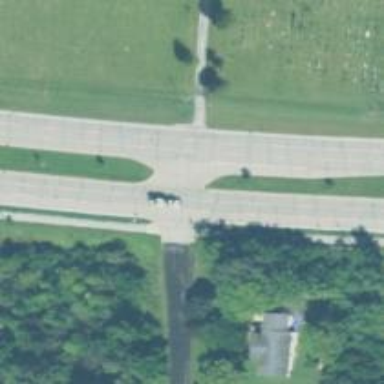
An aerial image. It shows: Path with asphalt surface and crossing.